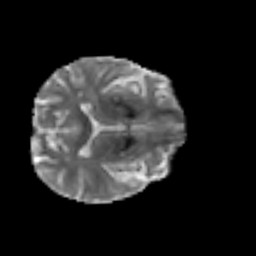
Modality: MD
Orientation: axial
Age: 47
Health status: ill
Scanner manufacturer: philips
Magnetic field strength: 3 T
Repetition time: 9 s
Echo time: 0.127 s